Interaction volume radius: 10 \u00c5
Interaction volume height: 25 \u00c5
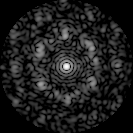
Disorder parameter: 0.7041